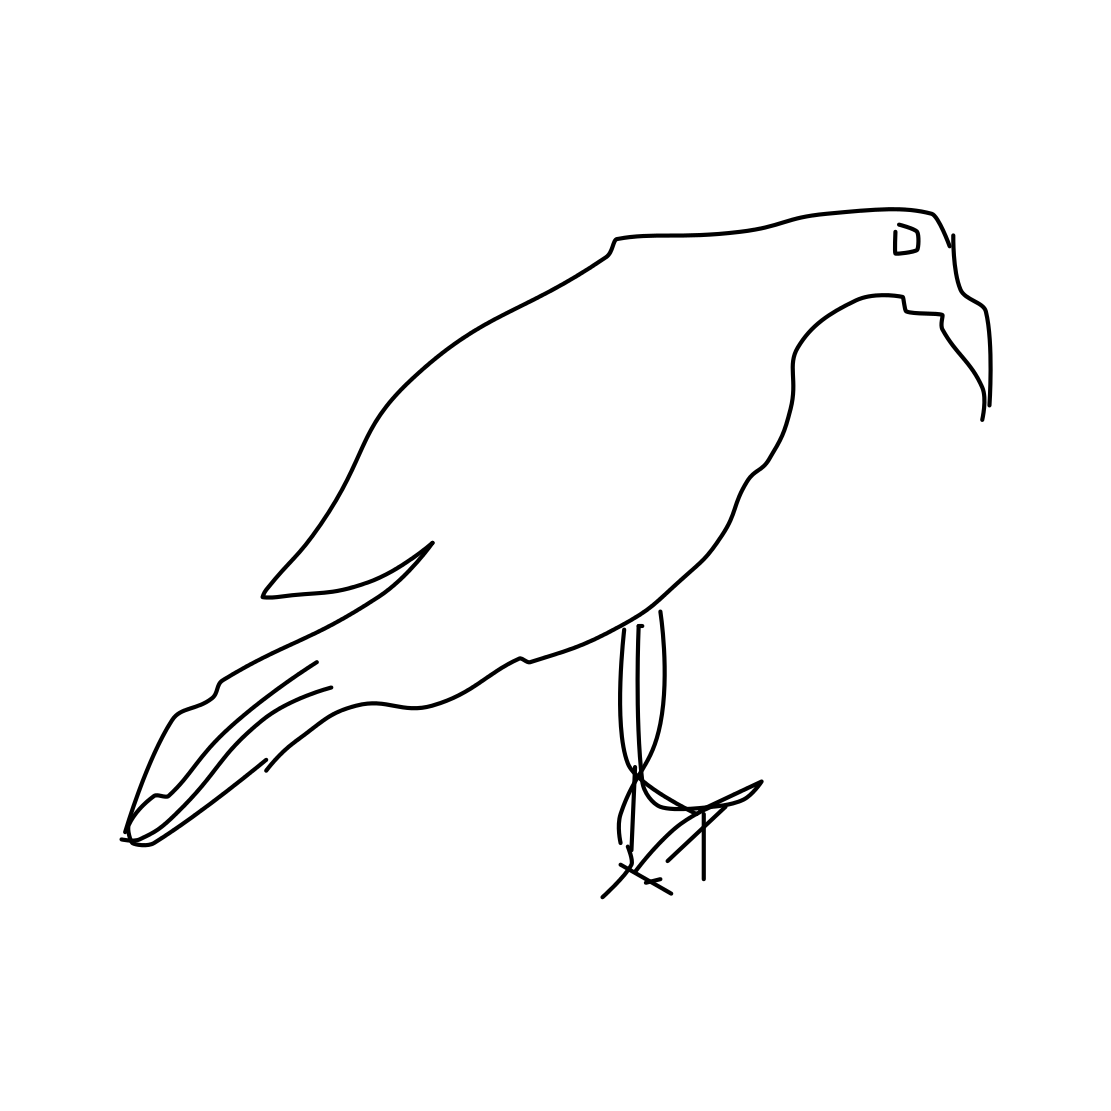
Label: standing bird